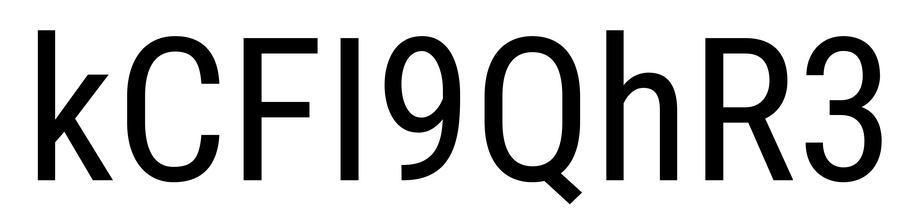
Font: Roboto_Condensed_Regular